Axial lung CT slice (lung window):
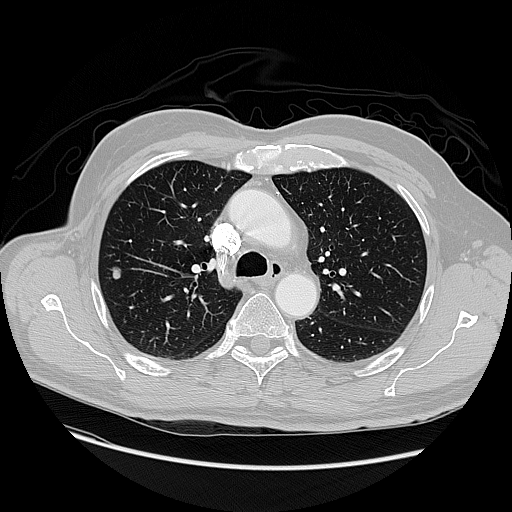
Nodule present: yes
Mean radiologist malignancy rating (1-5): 3.5